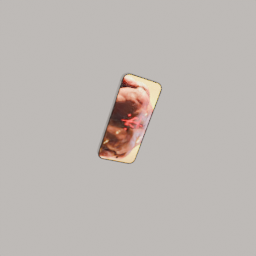
Label: electronics